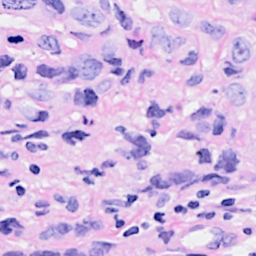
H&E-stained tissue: Breast